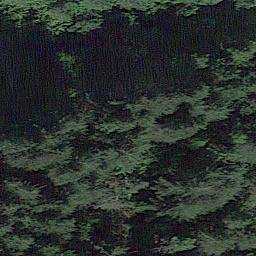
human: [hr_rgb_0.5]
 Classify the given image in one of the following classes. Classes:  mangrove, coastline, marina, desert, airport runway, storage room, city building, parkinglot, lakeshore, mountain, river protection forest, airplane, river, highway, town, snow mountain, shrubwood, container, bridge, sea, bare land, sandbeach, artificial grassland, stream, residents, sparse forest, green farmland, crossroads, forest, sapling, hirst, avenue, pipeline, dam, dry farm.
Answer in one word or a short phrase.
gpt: forest